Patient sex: F
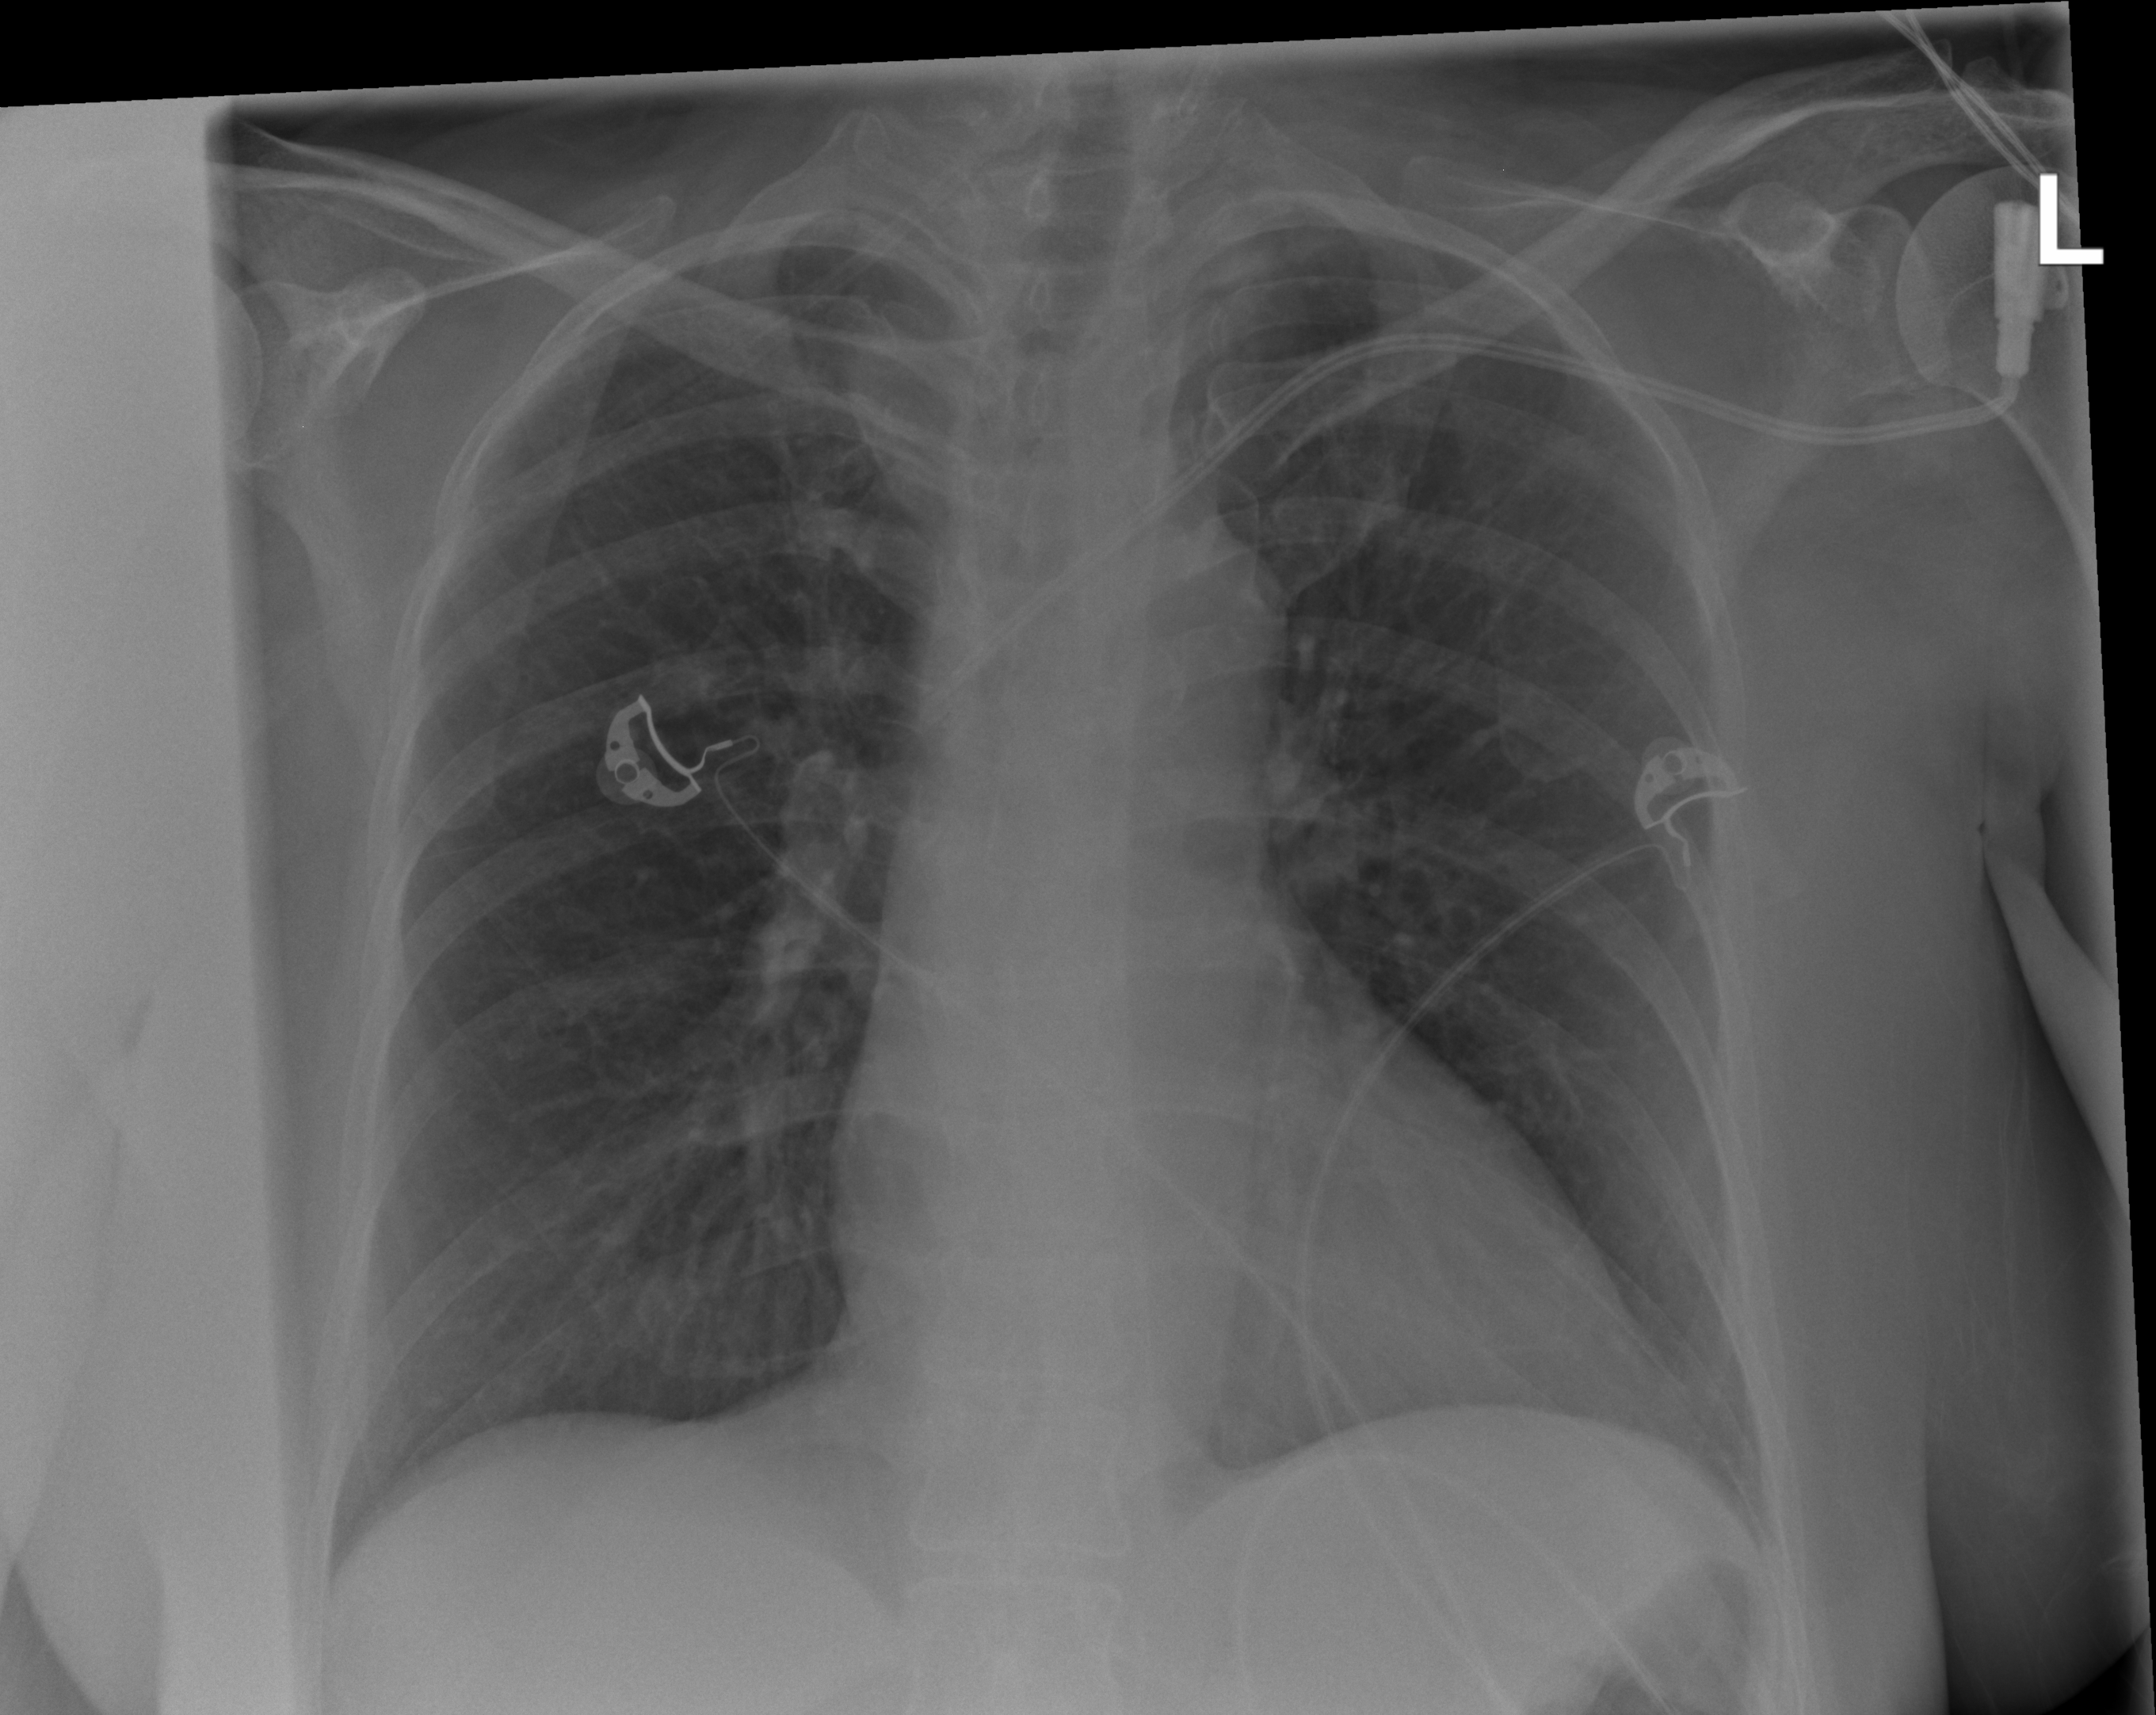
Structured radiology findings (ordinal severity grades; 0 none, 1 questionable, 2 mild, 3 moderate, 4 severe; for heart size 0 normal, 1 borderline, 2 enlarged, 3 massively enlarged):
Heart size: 0
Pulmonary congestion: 0
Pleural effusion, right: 0
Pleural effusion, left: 0
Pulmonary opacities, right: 0
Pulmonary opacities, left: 0
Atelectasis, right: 1
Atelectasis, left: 0